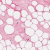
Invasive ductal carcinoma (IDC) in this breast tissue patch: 0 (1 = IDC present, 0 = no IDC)